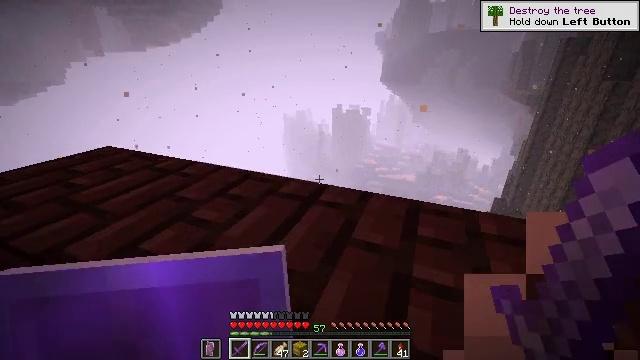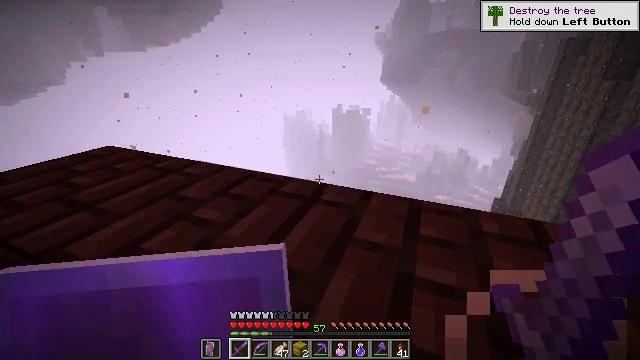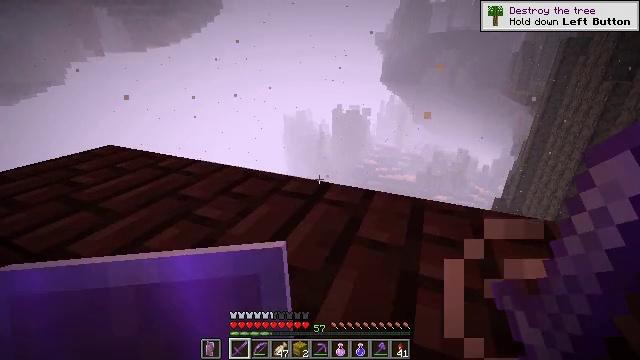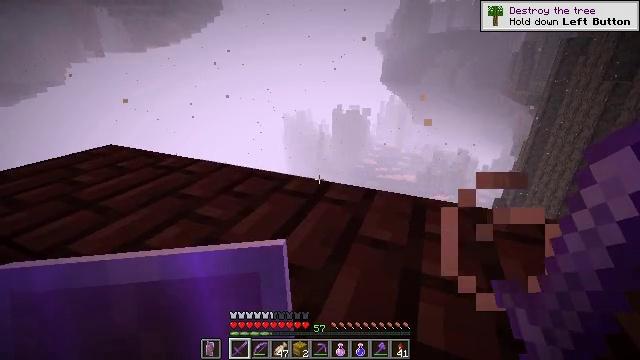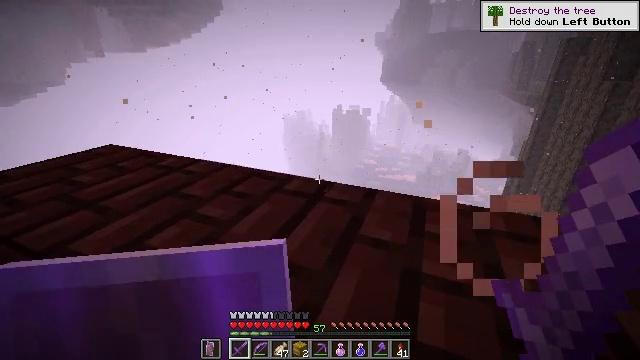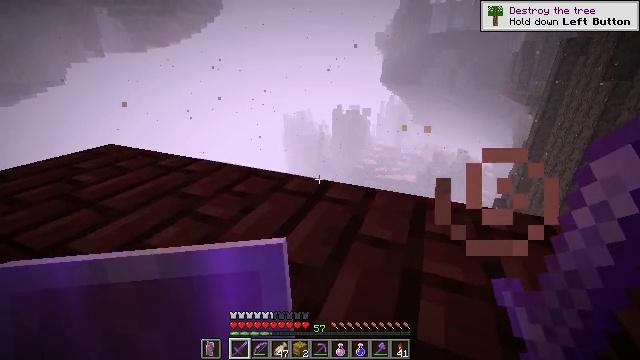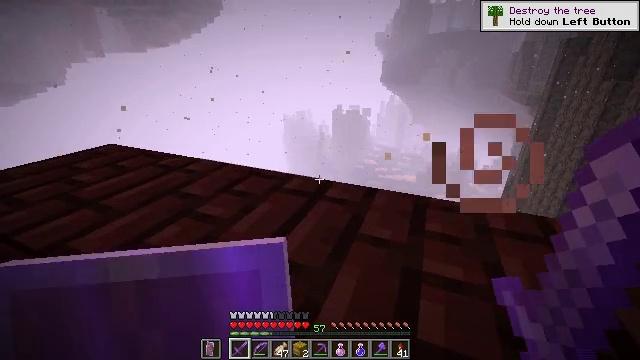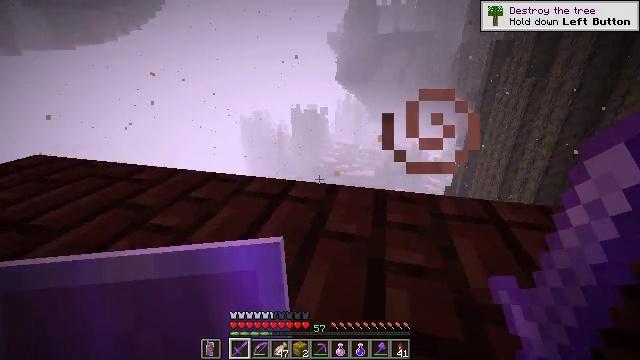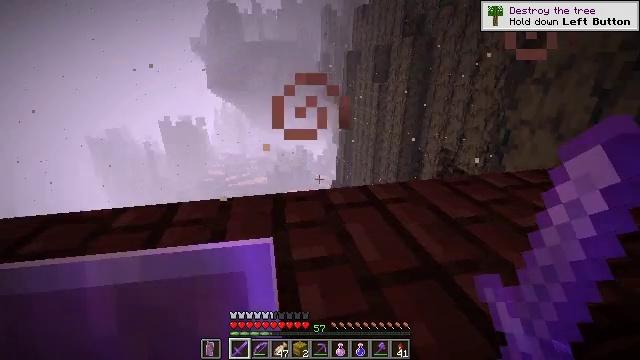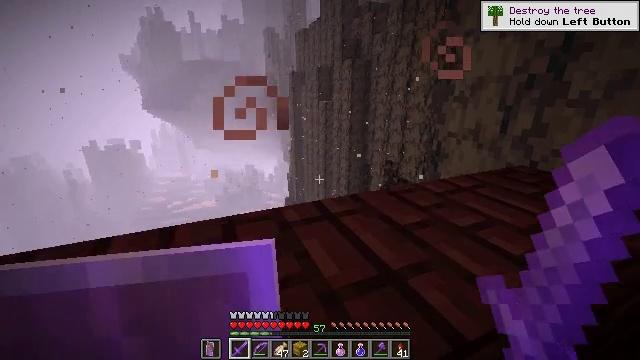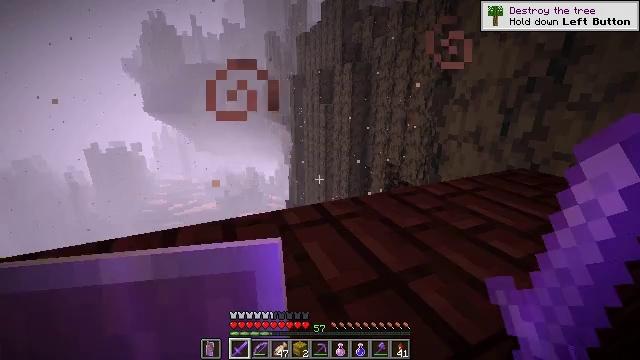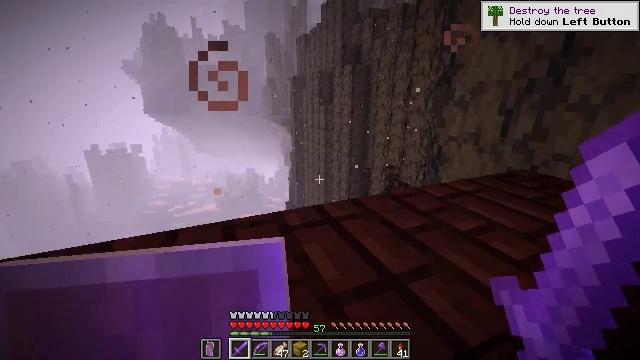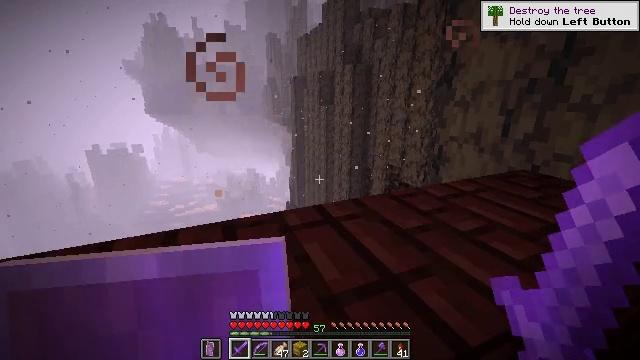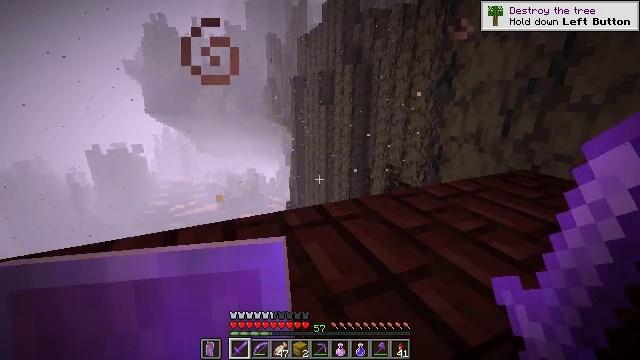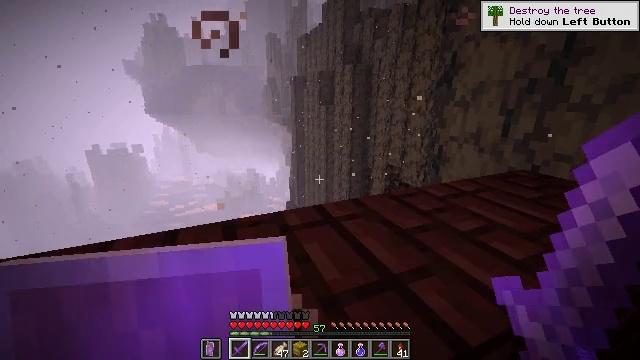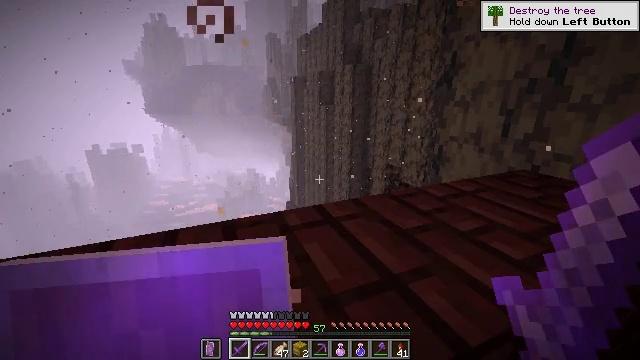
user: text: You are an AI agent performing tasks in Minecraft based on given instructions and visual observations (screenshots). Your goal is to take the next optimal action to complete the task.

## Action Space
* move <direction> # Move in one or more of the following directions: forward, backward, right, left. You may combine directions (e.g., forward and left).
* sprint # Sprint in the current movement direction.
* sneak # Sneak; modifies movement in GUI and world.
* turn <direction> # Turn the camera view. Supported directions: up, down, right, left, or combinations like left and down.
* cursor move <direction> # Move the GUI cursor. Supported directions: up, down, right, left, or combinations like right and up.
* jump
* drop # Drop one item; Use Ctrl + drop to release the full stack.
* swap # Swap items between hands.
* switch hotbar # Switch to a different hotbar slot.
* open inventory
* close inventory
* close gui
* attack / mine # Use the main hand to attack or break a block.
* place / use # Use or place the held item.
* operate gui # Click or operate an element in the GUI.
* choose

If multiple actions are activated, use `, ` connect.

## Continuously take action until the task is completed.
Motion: motion action
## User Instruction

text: Put out the fire.
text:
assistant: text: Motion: no_op
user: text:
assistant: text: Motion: no_op
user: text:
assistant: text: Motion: no_op
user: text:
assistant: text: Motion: no_op
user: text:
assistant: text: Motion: no_op
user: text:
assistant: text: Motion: no_op
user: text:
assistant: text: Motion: turn right
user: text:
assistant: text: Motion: turn right and up
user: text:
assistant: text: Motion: turn right and up
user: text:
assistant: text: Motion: no_op
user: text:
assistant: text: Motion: no_op
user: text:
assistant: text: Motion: no_op
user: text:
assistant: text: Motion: no_op
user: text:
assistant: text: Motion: no_op
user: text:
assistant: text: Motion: no_op
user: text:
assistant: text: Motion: no_op
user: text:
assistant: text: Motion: turn left and up
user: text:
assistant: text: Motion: move right, turn left and up
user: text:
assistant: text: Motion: move right, turn left and up
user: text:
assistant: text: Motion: move right, turn left and up
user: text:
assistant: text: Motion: move right
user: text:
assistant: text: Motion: move right
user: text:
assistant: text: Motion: move right
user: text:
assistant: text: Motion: move right
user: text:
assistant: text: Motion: move right
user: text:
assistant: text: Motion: move right
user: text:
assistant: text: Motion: move right, turn right
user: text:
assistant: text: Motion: move right, turn right and down
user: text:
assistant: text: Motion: move right, turn right and down
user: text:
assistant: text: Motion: move forward and move right, turn right and down